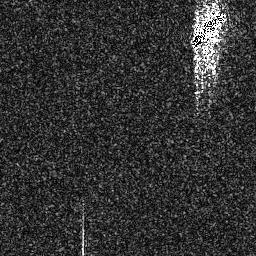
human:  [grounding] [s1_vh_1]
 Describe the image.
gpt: In the satellite image, there is  <ref>1 medium ship </ref> <box>[[73, 3, 87, 19, 0]]</box> located at top right.